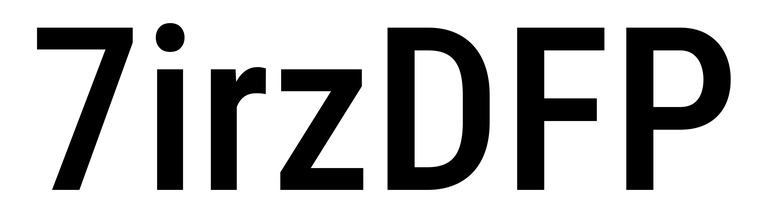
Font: Roboto_Condensed_Medium